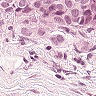
Metastatic tissue present: yes